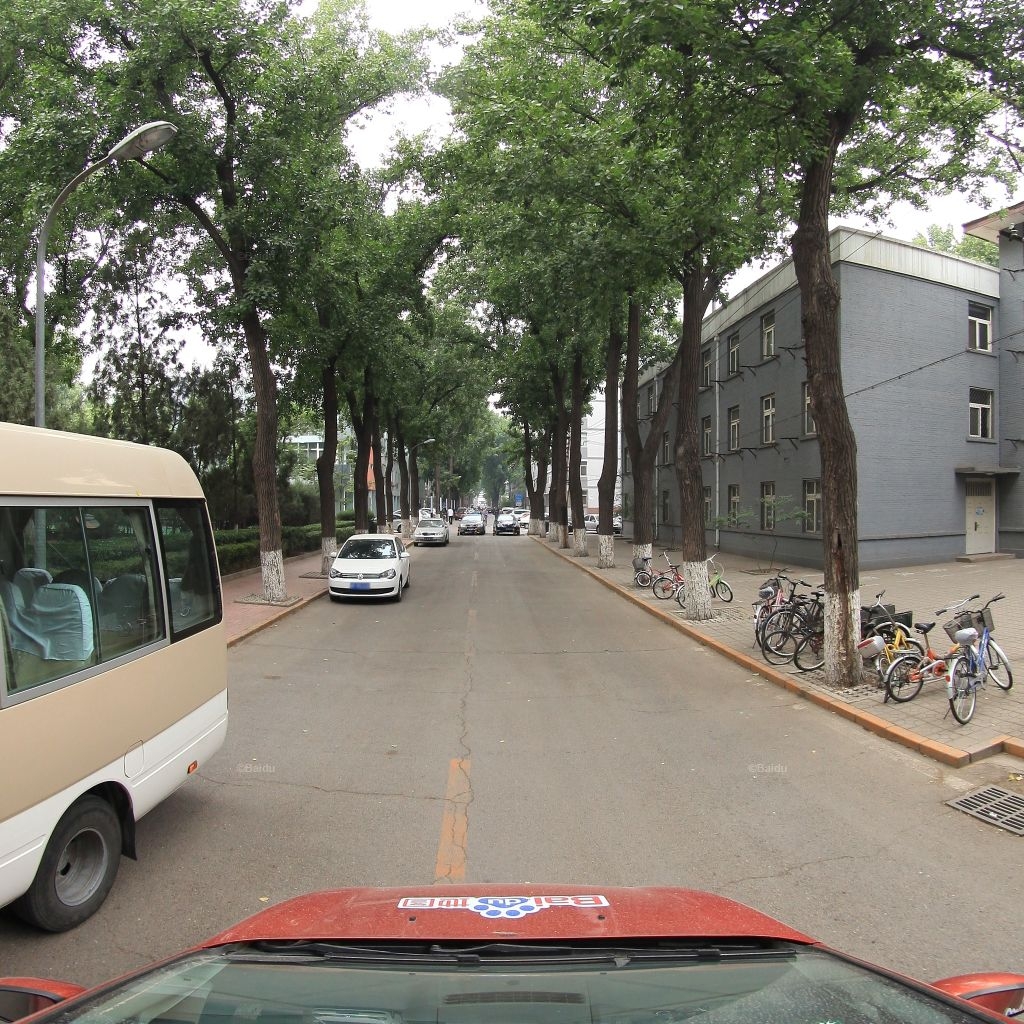
Region: Haidian
Road damage annotations: transverse crack, transverse crack, longitudinal crack, transverse crack, longitudinal crack, transverse crack